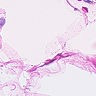
Metastatic tissue present: no